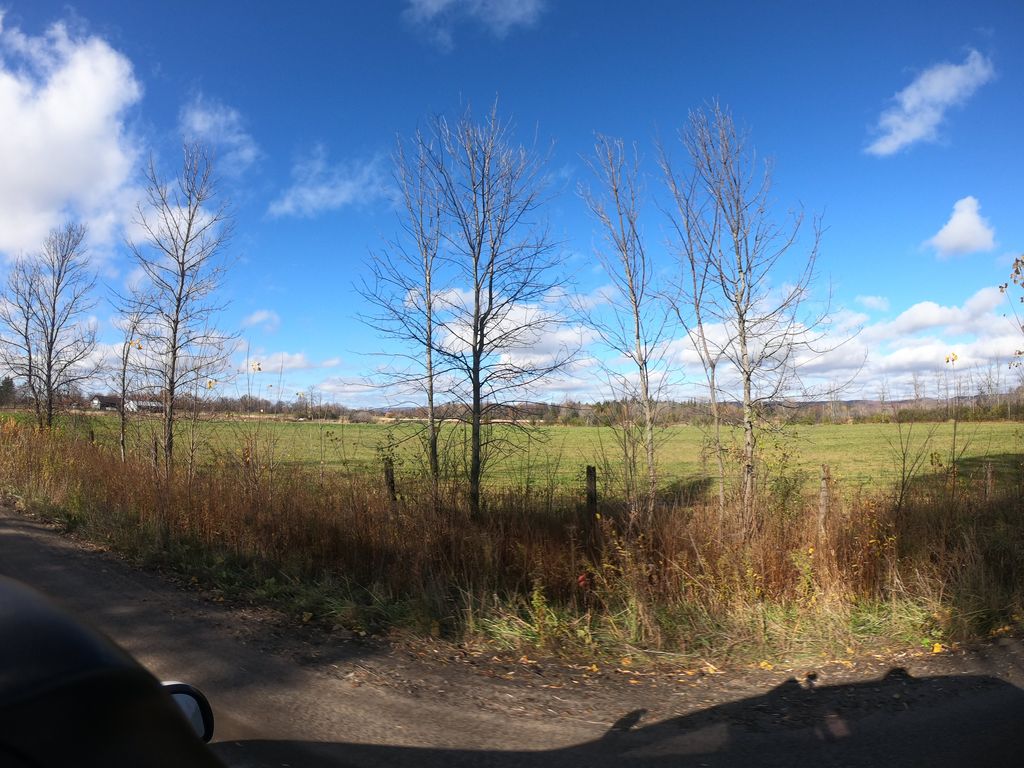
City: ottawa-gatineau